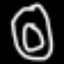
Label: donut